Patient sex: F
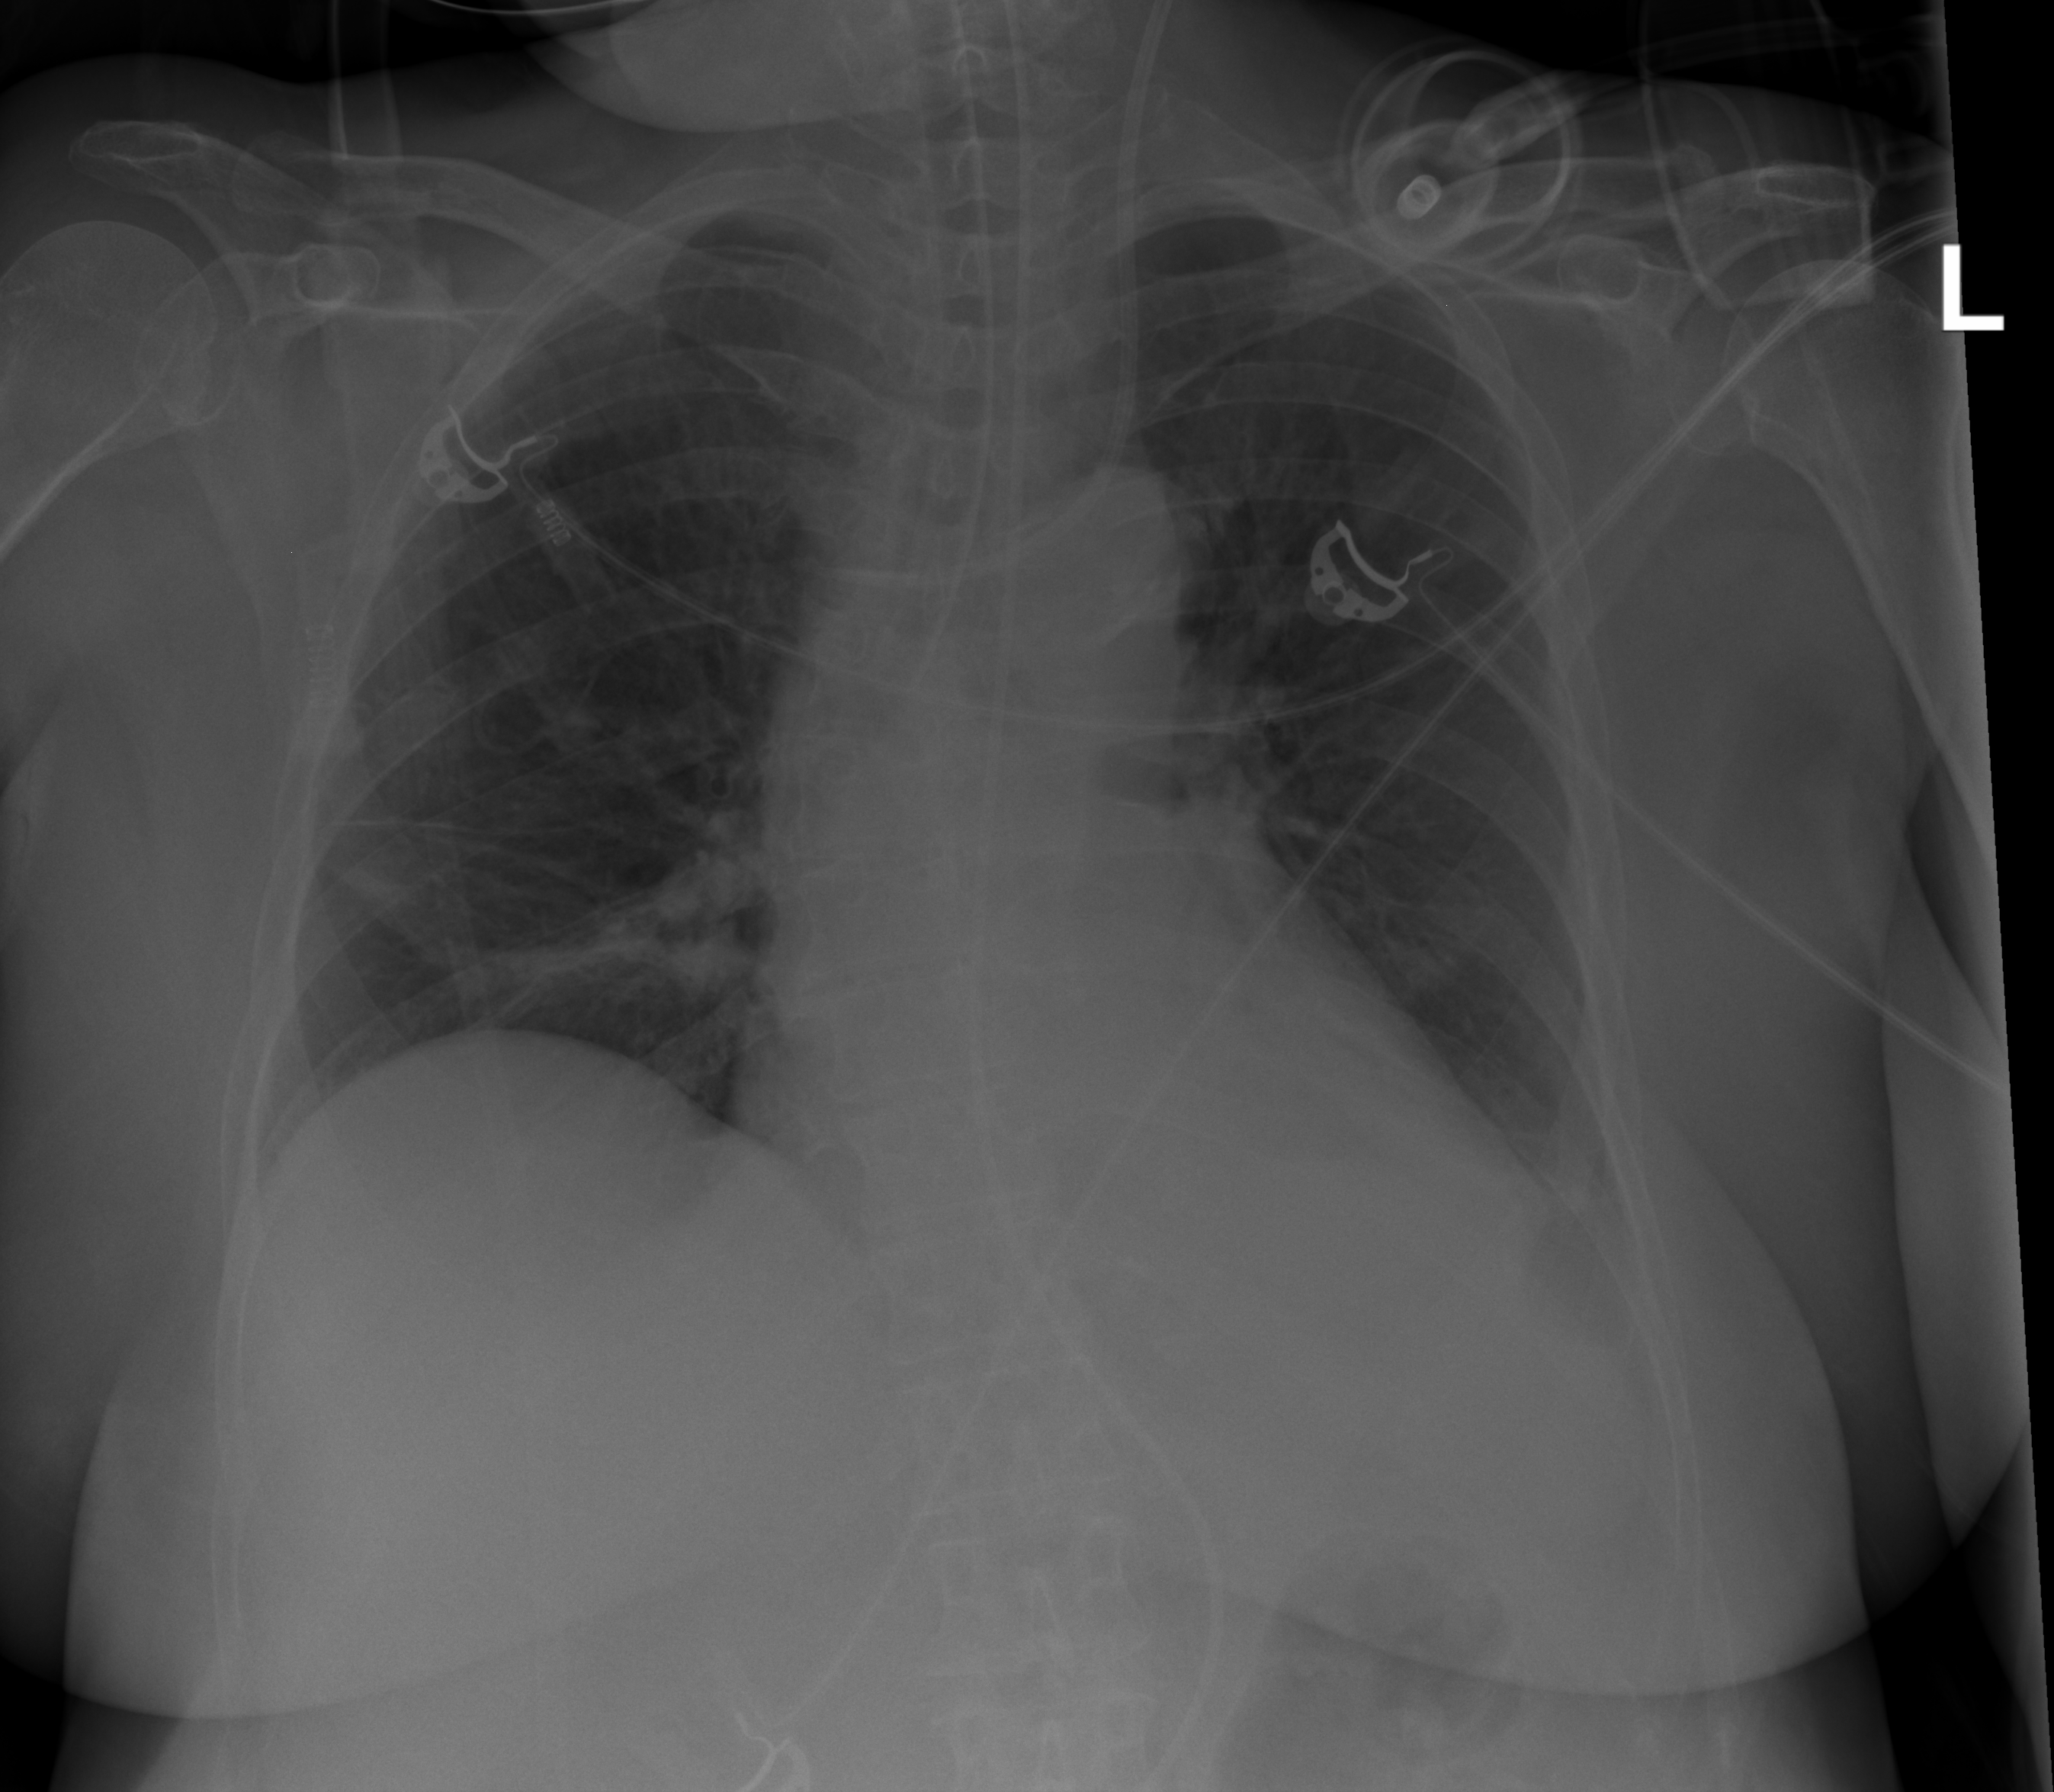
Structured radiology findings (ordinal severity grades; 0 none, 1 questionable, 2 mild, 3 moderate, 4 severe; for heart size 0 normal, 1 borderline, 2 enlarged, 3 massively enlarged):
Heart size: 0
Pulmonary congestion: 0
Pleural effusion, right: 0
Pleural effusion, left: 0
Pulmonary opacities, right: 0
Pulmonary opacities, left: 0
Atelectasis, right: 2
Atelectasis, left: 2